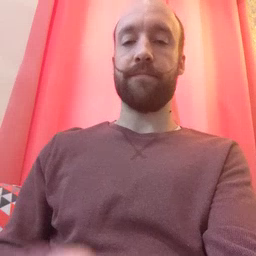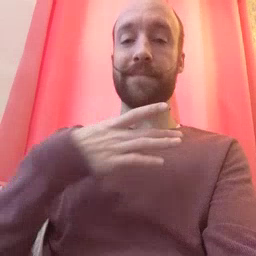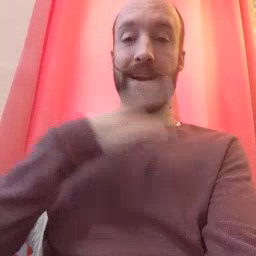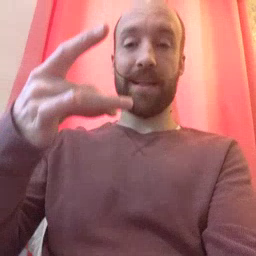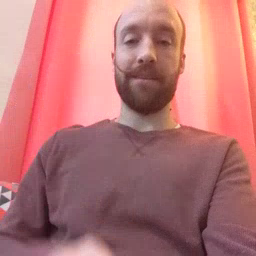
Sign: like